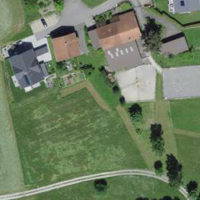
EUNIS habitat code: 55
Species observed at this site:
Silene nutans